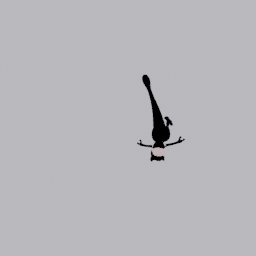
Label: animals